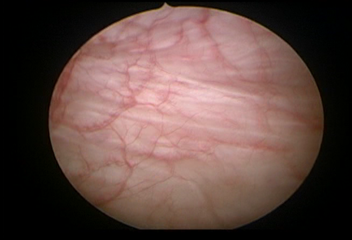
Modality: WLC
Class: Normal mucosa
Bladder cancer association: No